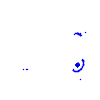
Particle: electron